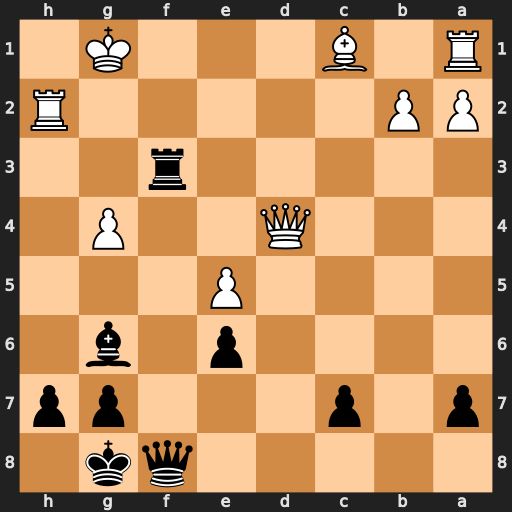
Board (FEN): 5qk1/p1p3pp/4p1b1/4P3/3Q2P1/5r2/PP5R/R1B3K1
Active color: b
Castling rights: -
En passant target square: -
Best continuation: Rf1+ Kg2 Qf3#